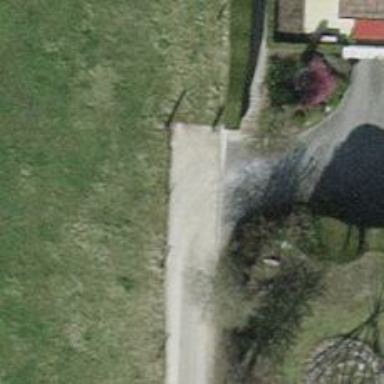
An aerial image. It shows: Residential road with fine gravel surface.